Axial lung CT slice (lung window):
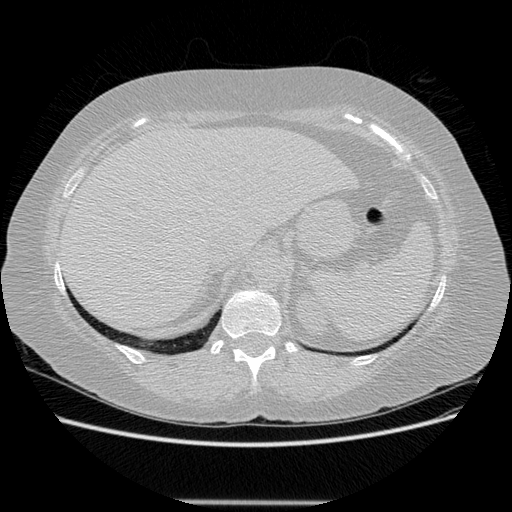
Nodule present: no